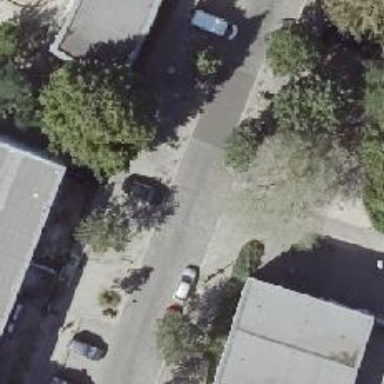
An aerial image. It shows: Residential road with sidewalks on both sides. There is lane for parallel parking on the left side.